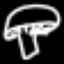
Label: mushroom